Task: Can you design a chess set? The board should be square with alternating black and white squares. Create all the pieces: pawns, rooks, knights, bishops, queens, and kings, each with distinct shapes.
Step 932:
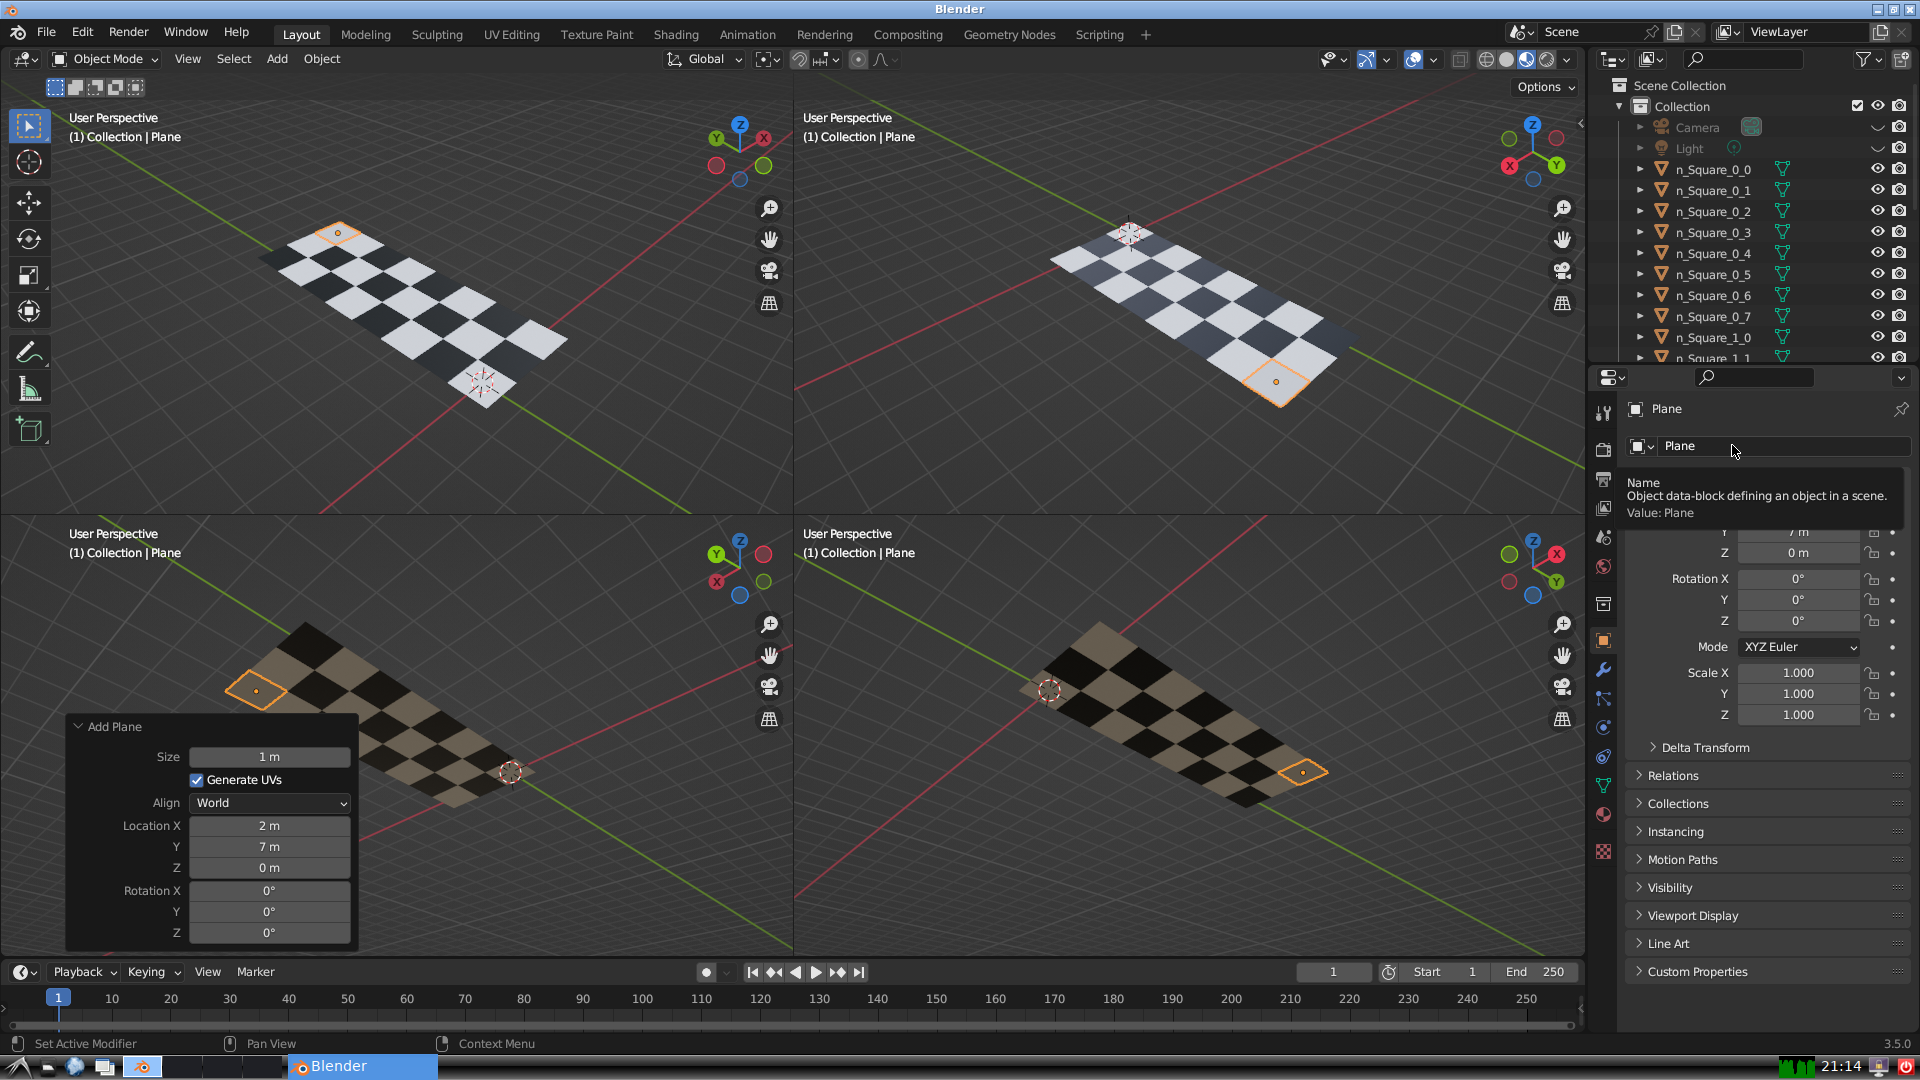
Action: click: no